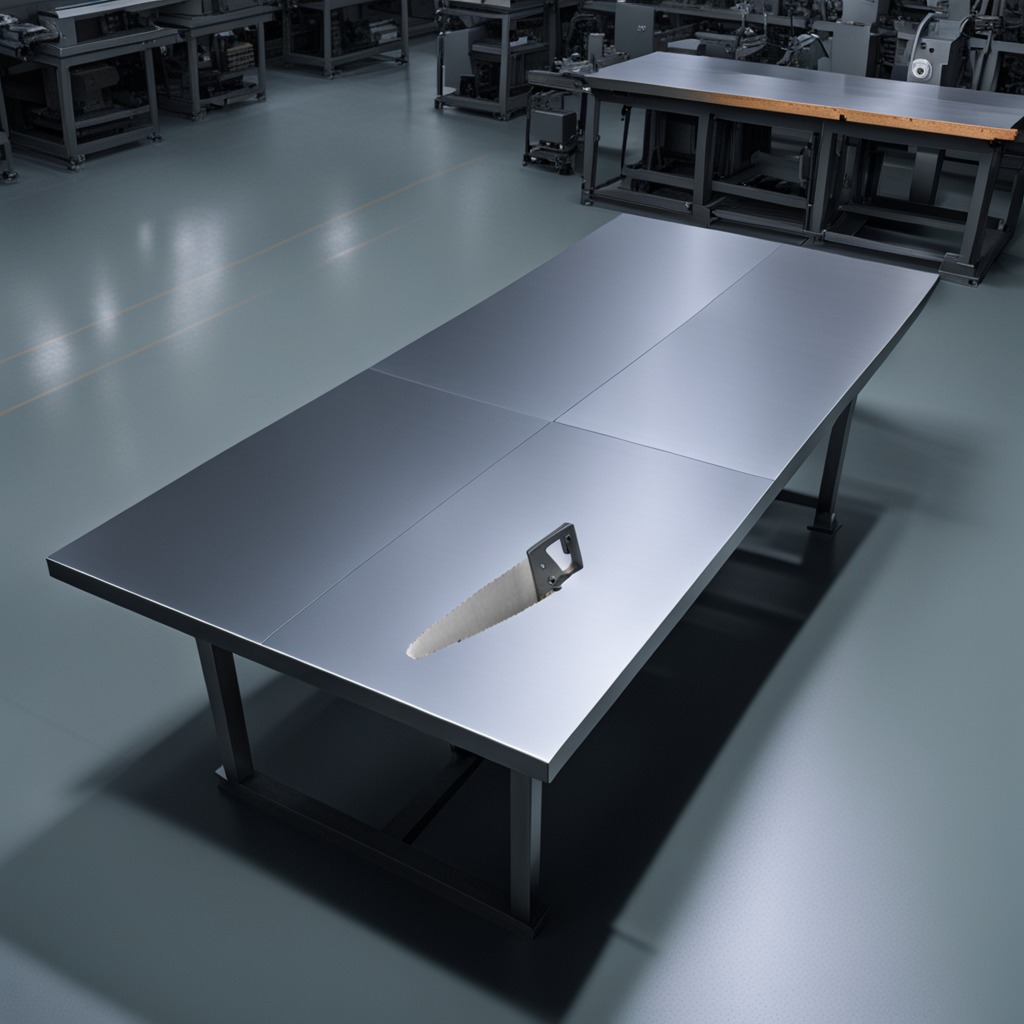
A metal saw is lying on the tabletop in the evening.